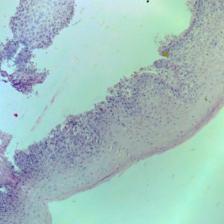
Diagnosis: Normal